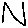
Label: zigzag